Aerial crown-view tile of a tropical tree (Barro Colorado Island, Panama), acquired 20241216:
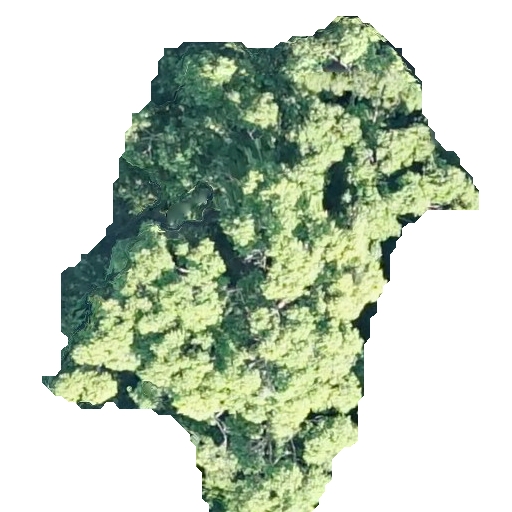
Species: Ocotea leptobotra
GBIF accepted scientific name: Ocotea leptobotra
Crown area: 184.923 m²